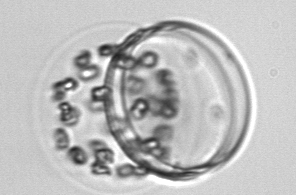
Label: Thalassiosira